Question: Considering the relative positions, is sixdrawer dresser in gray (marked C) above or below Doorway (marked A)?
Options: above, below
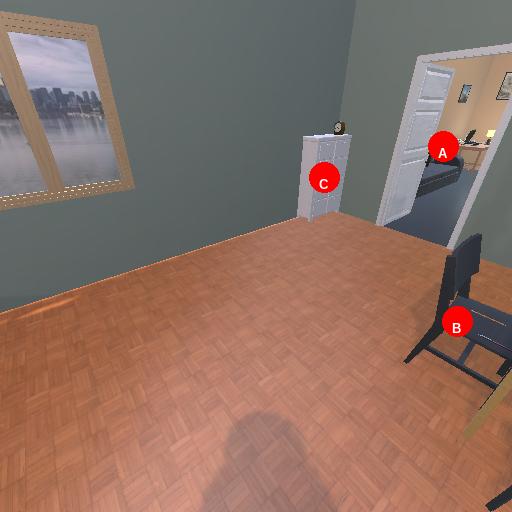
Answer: above